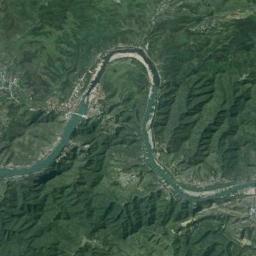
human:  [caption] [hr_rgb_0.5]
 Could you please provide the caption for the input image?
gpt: There are many trees around the river .

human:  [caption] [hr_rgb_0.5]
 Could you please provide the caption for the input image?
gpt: The dark green river with a winding bank goes through the mountainous area covered with vegetation .

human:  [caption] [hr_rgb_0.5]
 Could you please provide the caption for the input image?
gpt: A curved light green long river with a few characters in shape, With white sand on the river bank, Continuous green mountains on both sides of the bank, And a city .

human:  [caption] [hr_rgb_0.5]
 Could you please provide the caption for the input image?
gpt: The river goes through mountains with green plants .

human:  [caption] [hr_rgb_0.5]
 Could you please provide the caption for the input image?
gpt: There are green forests and meadows around the river .